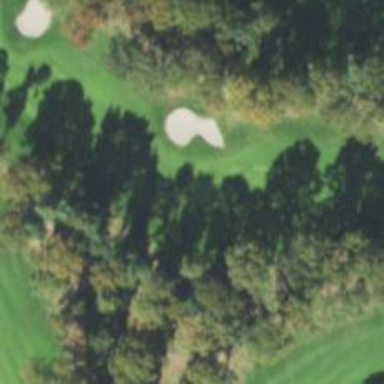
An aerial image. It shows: View of golf hole.